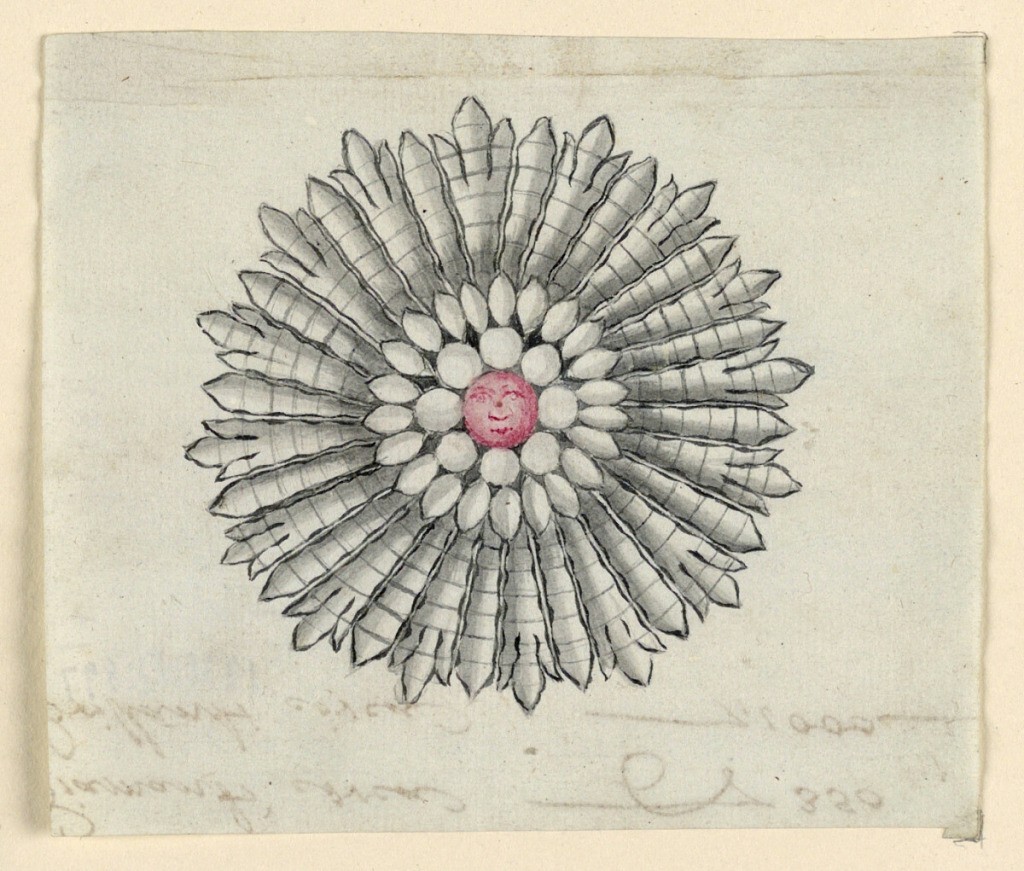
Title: Design for a Brooch
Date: ca. 1790
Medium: Pen and black ink, brush and red, gray watercolor on light blue paper
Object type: Drawing
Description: Jewelry design for a brooch in the form of a sunflower. In the center, a red diamond with a face. Smaller round and teardrop-shaped diamonds and petals radiate outwards.